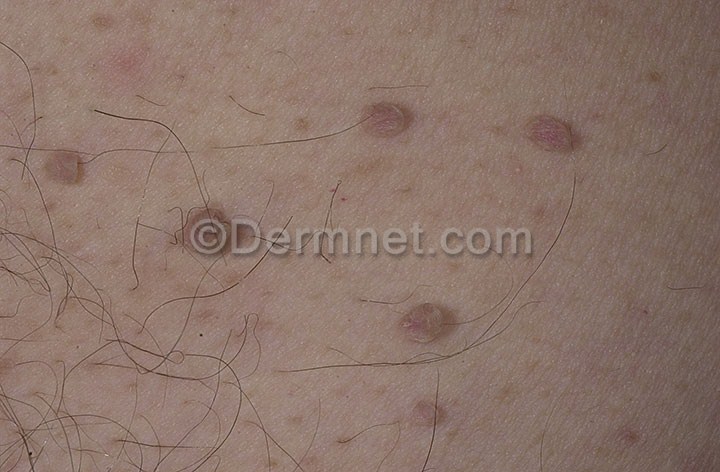
Disease: Seborrheic Keratoses and other Benign Tumors